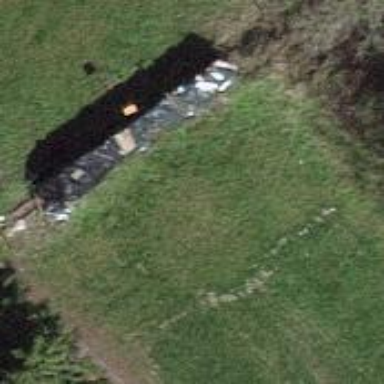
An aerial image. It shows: Pole supporting pipeline marker with roof cover.